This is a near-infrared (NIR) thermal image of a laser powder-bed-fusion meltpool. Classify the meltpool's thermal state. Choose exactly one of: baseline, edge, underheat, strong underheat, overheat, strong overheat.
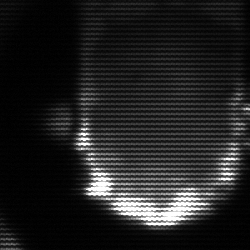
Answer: baseline